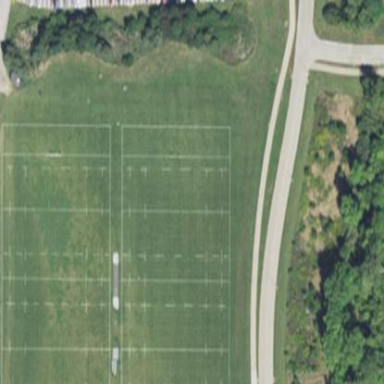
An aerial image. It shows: Rugby pitch for leisure sport.